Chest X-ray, AP view. Patient: 77 years old, sex M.
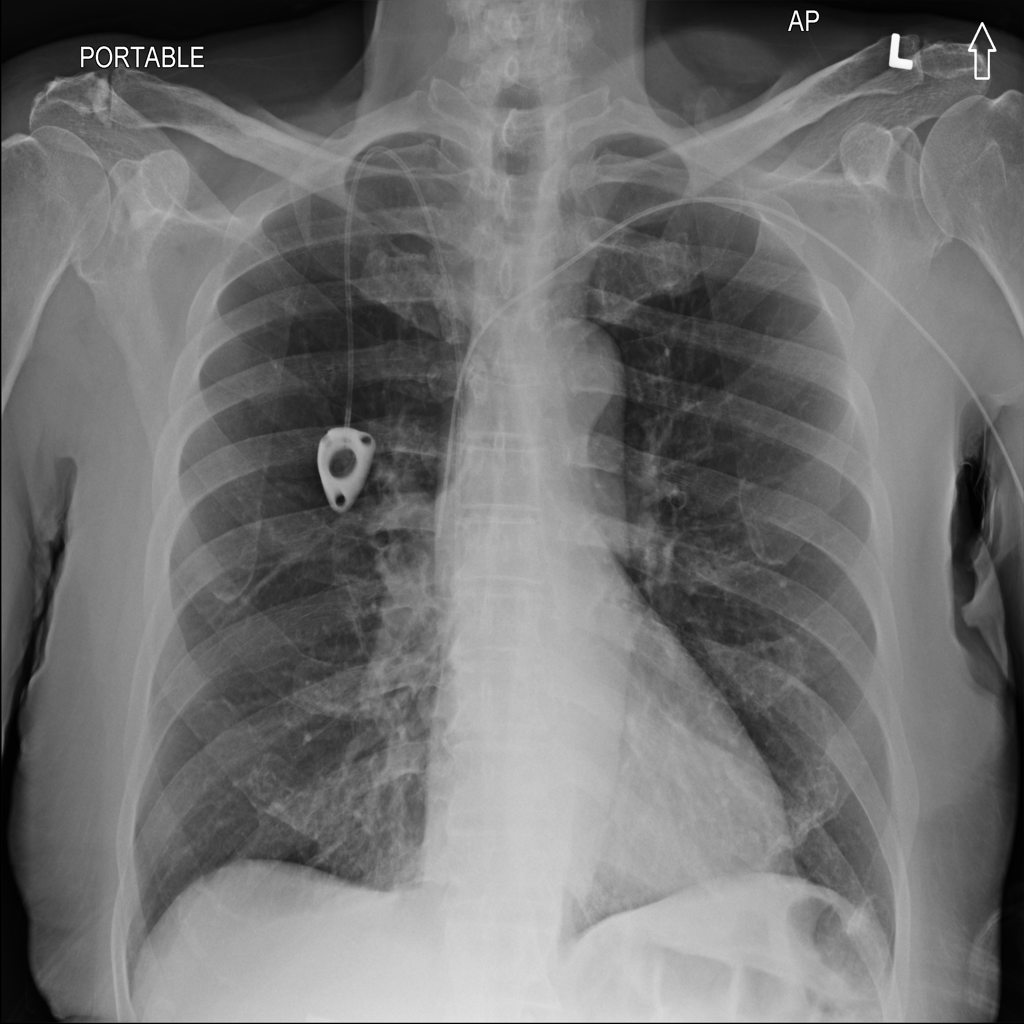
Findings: No Finding